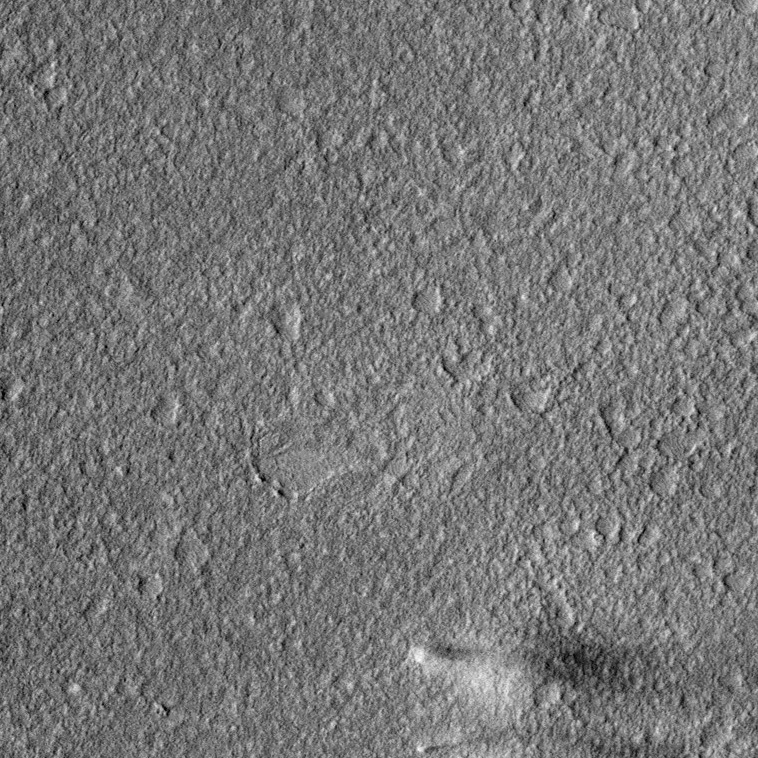
Label: dustdevil, dustdevil